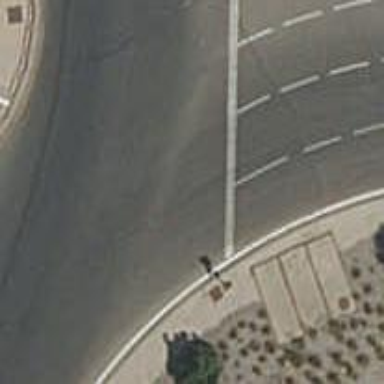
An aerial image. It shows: Road with traffic signals.